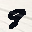
Label: 9